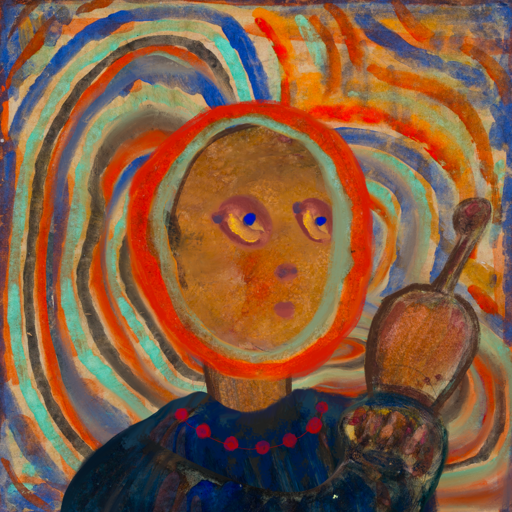
Background: Sisters, Head And Neck Side: Pipe, Face Side: Mother_And_Son_Son, Bust: Pipe, Hair Side: Sisters, Head Accessory: Blank, Second Necklace: Blank, Necklace: Irani_3, Baby: Blank